Interaction volume radius: 5 \u00c5
Interaction volume height: 10 \u00c5
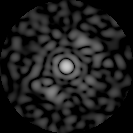
Disorder parameter: 0.8431